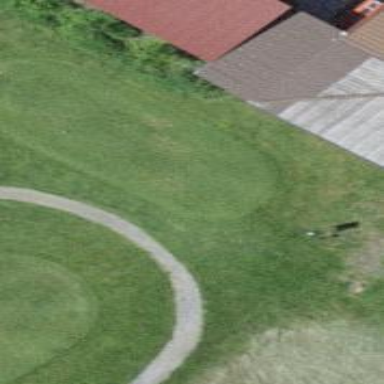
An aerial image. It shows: Golf tee.